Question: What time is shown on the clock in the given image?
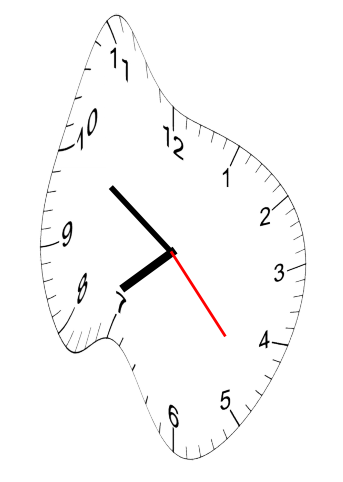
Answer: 07:50:23